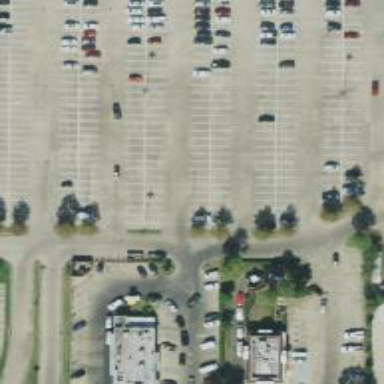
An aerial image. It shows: Parking space is available.